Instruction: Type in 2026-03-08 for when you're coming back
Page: home
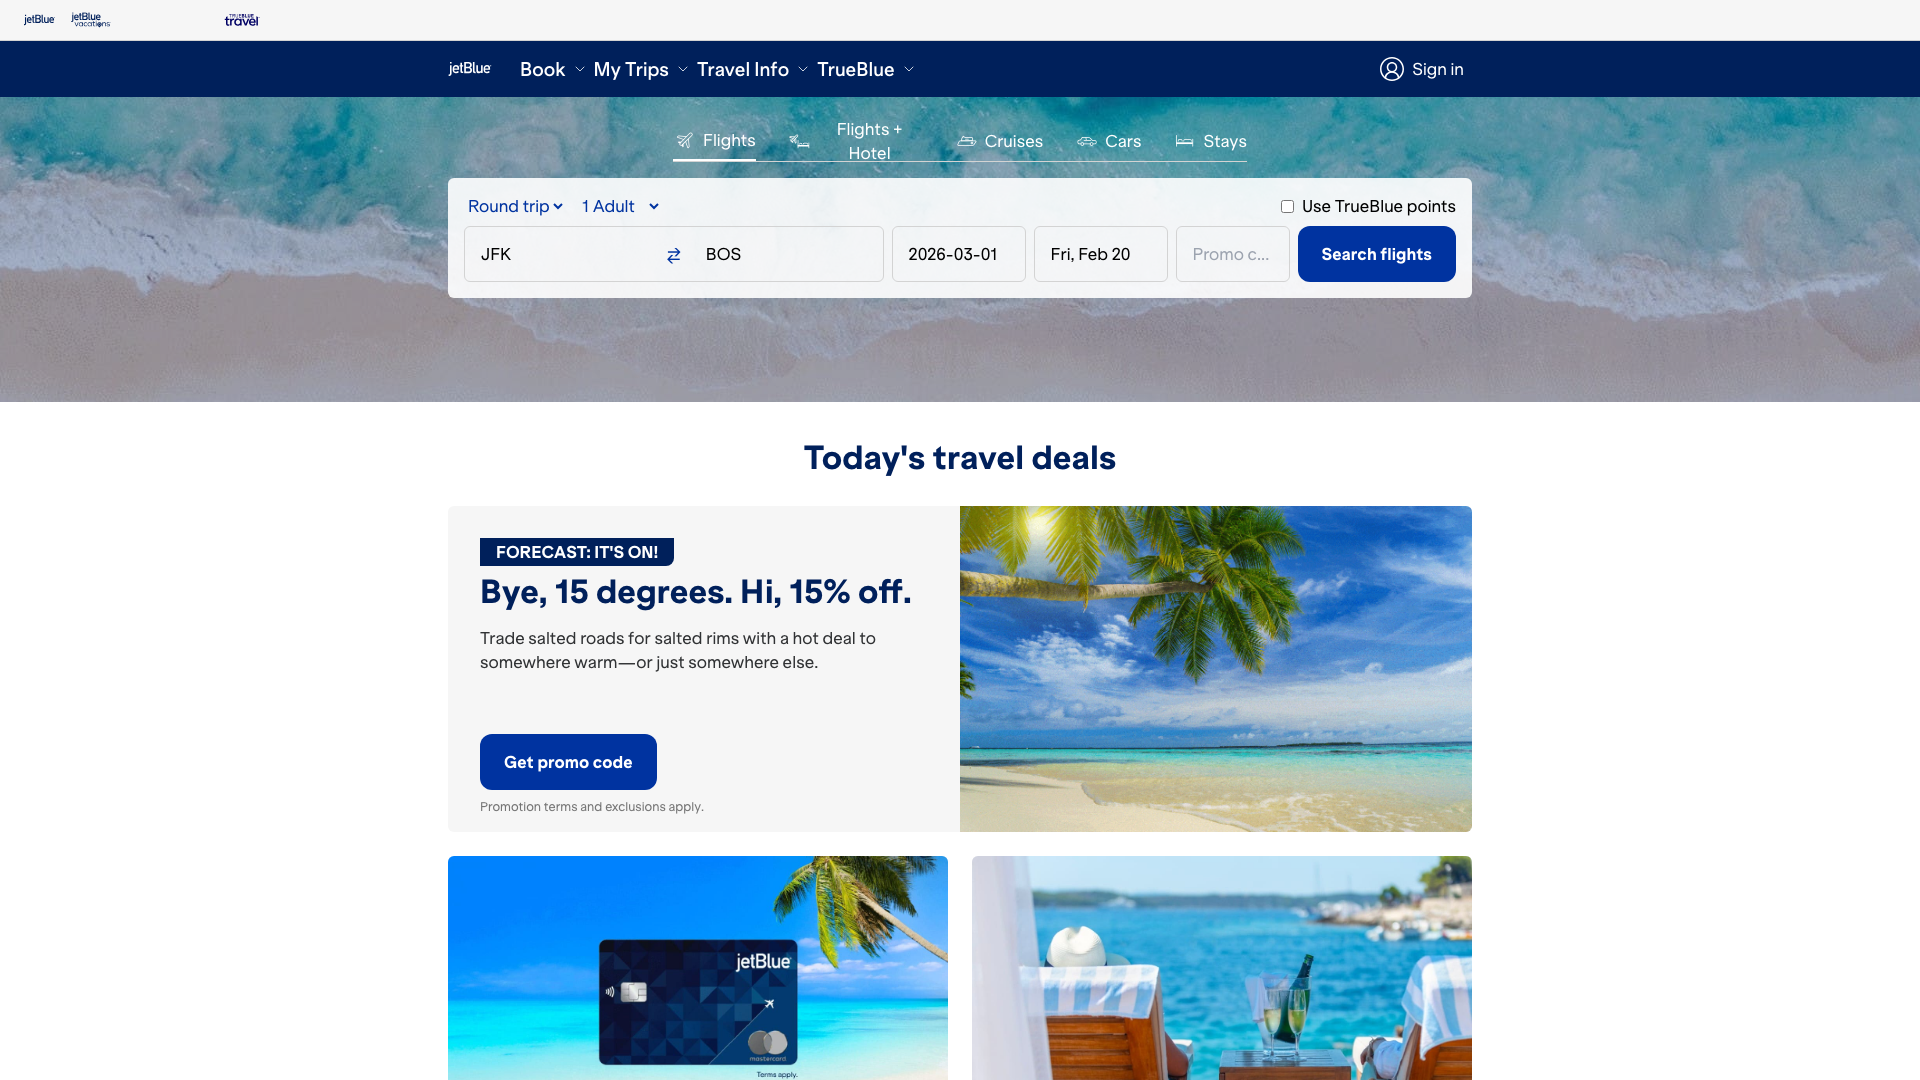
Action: type